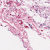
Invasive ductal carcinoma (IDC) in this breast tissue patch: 0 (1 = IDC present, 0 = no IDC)